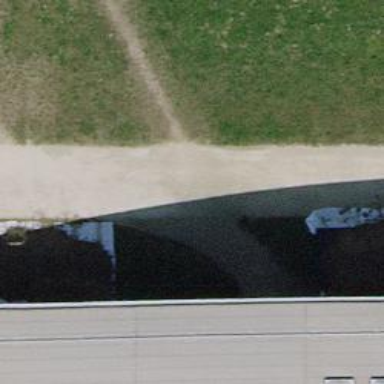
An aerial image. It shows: Driveway made of fine gravel.